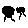
Label: tree